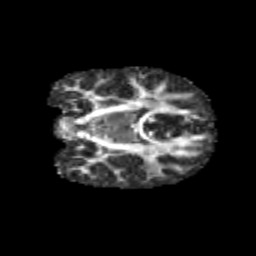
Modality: FA
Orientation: coronal
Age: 10
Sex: female
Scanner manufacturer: siemens
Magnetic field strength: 3 T
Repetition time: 3.8 s
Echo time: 0.07 s